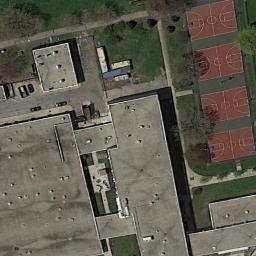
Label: basketball_court